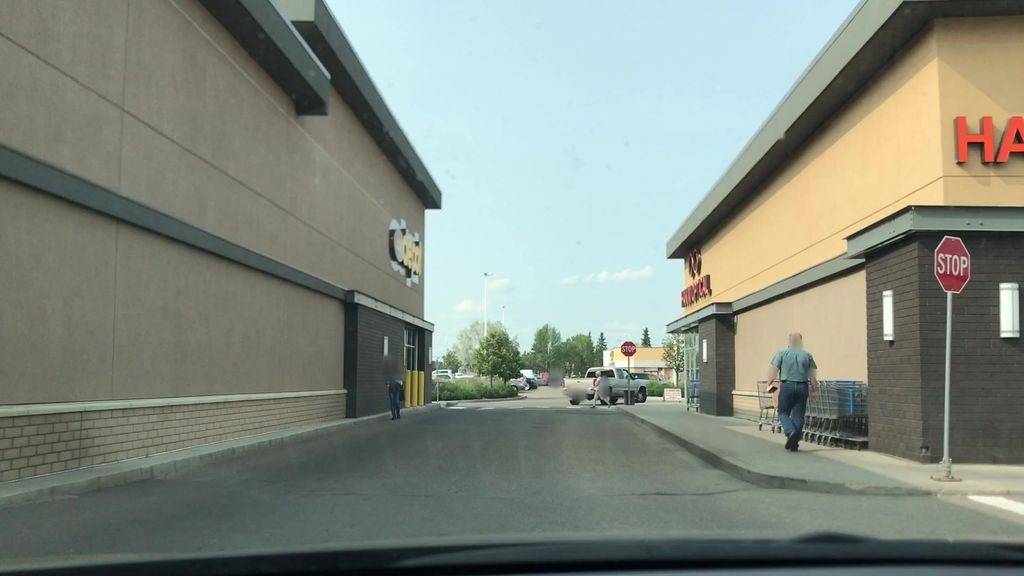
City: edmonton